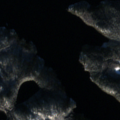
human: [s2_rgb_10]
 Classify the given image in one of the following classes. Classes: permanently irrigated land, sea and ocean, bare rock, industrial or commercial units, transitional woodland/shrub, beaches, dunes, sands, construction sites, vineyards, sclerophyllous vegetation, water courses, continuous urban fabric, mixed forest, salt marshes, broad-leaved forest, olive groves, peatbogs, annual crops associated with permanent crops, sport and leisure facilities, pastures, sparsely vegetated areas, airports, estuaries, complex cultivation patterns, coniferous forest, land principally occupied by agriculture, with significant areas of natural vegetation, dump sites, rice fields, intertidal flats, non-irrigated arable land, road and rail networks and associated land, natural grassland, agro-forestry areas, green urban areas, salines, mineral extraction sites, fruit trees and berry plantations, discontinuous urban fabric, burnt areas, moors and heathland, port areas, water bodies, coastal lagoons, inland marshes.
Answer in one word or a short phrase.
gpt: coniferous forest, mixed forest, water bodies